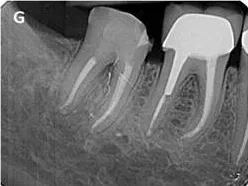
Intraoral X-Ray
at 8 months postoperative.
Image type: radiology (x_ray)